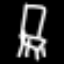
Label: chair